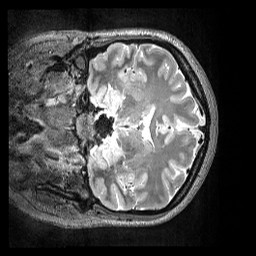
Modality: T2w
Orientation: coronal
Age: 26
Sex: female
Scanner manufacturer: siemens
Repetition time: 3.2 s